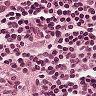
Metastatic tissue present: no